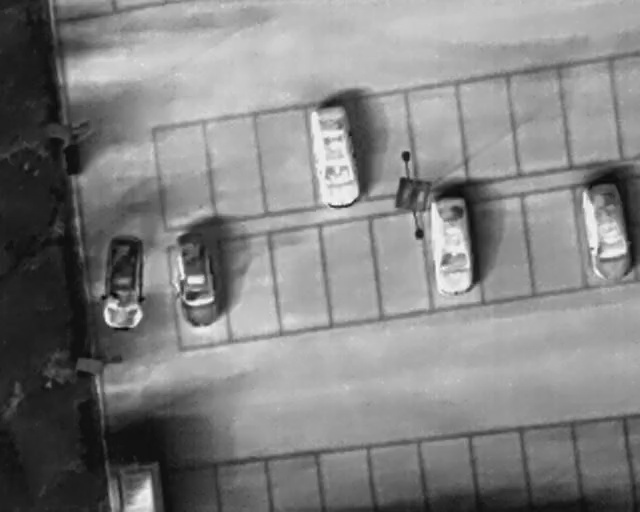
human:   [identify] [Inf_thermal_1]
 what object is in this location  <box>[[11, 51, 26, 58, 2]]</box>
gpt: <ref>1 large car at the left</ref>